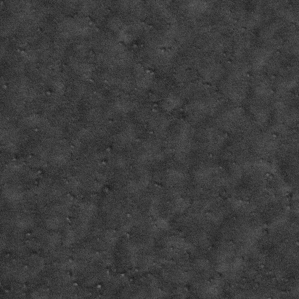
Label: frost